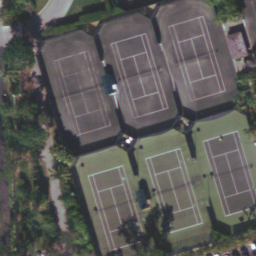
Label: tennis court